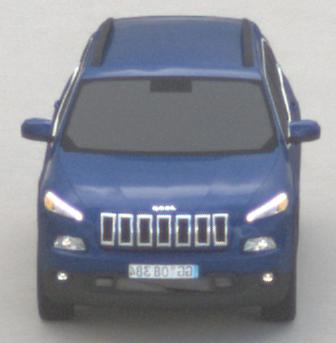
Make: Jeep
Model: Cherokee 3.2 V6 Pentastar
Detailed model: Cherokee (KL)
Model produced from: 2014/07
Model produced until: 2015/07
Doors: 5
Color: blue
Road condition: dry road
Daytime: morning or afternoon
Contrast: low contrast